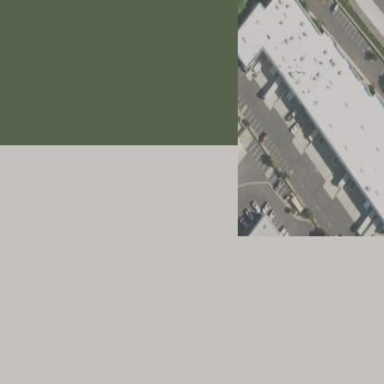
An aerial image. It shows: Industrial building.